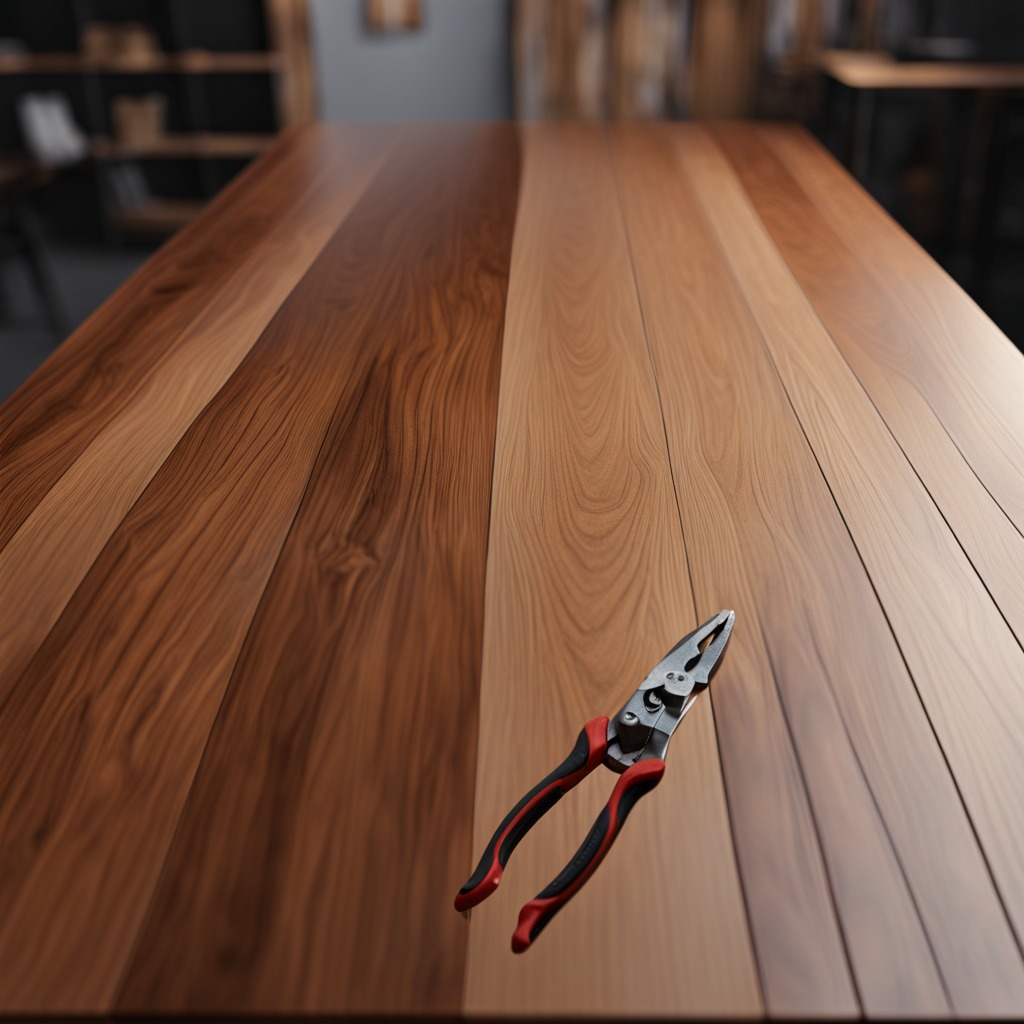
A plier is lying on the wooden table.